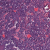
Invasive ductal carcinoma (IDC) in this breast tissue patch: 0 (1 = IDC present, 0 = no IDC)